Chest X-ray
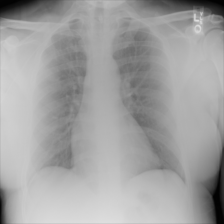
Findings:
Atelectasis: negative
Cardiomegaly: negative
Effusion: negative
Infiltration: negative
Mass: negative
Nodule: negative
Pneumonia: negative
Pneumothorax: negative
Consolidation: negative
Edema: negative
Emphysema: negative
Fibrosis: negative
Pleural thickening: negative
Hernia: negative